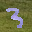
Label: 3